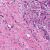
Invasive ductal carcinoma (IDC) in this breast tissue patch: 0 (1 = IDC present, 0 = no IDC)